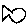
Label: fish